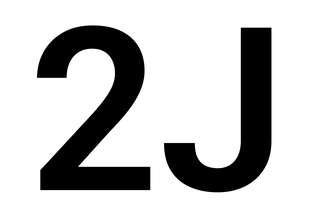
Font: Roboto_SemiBold